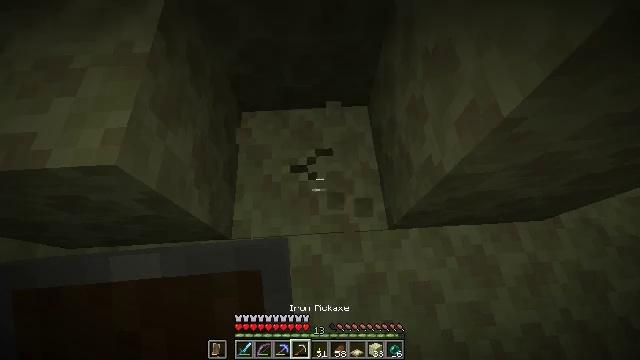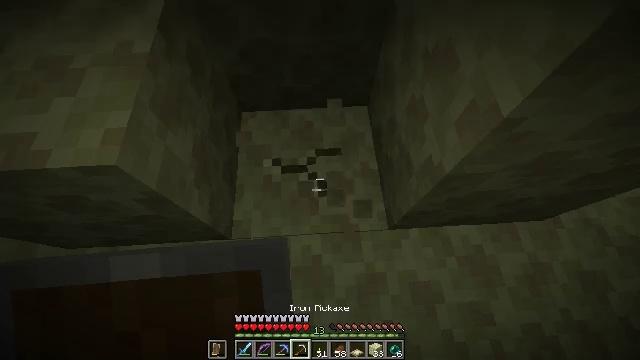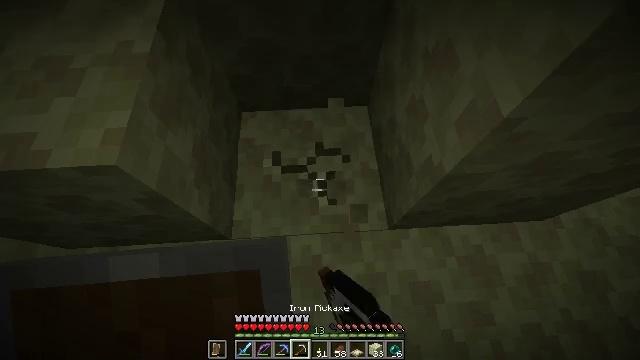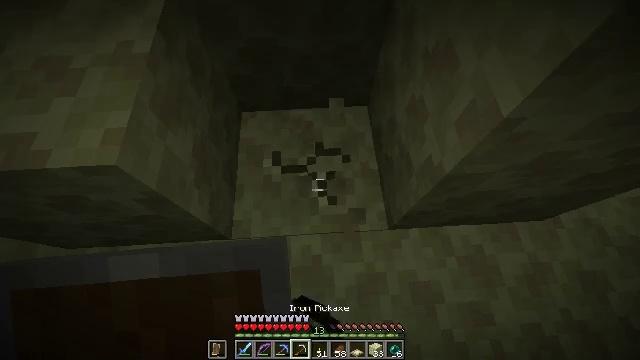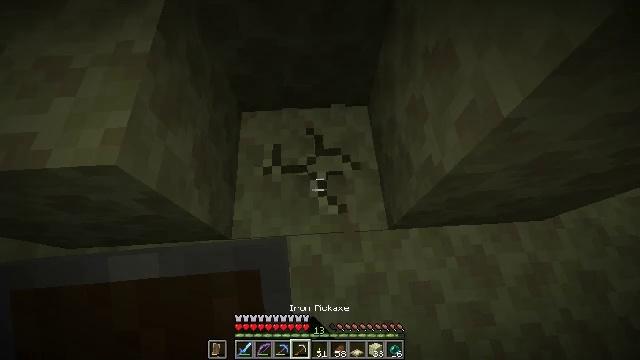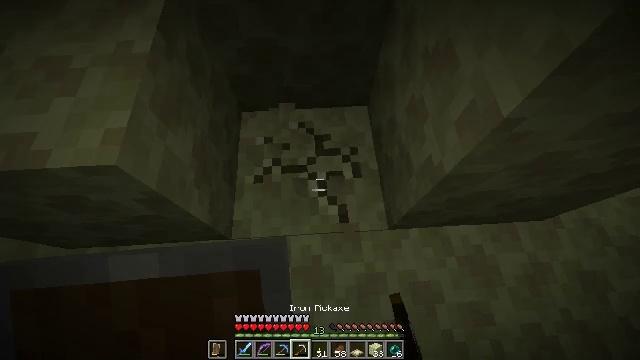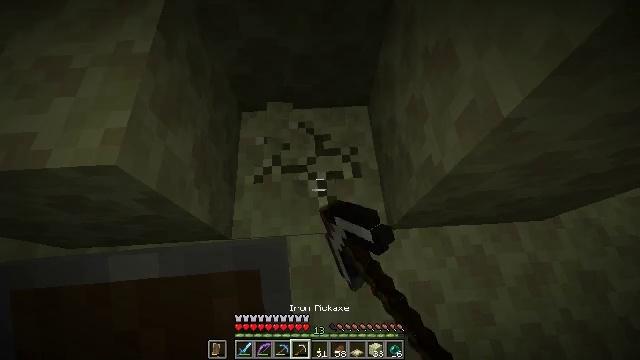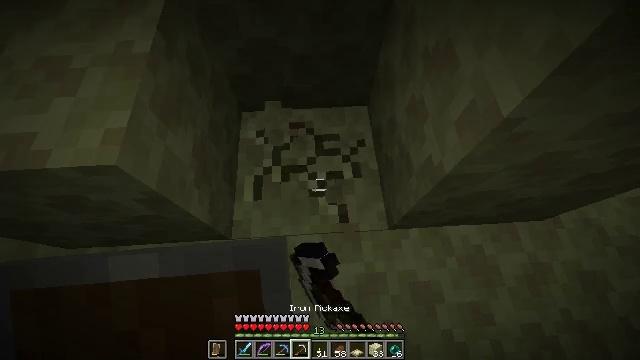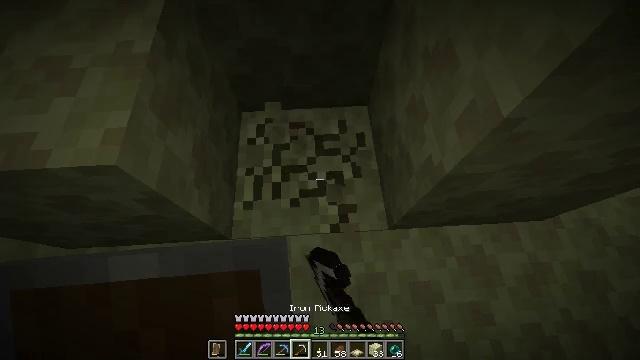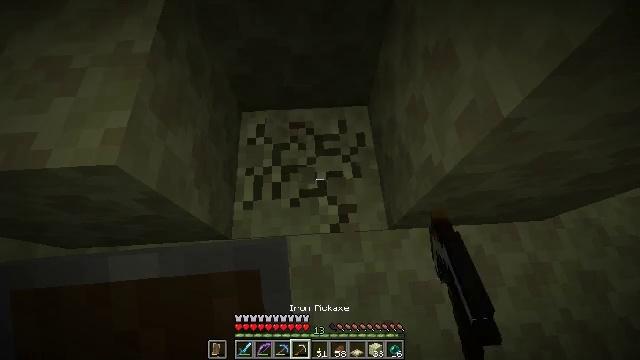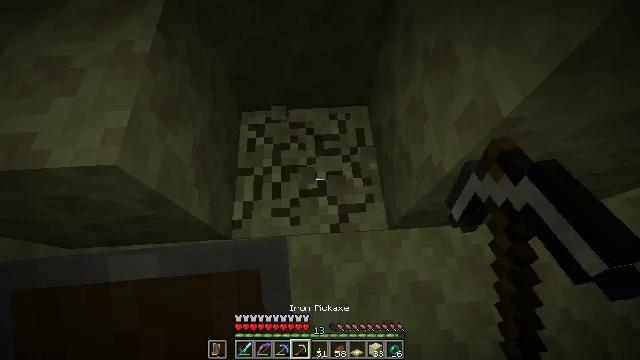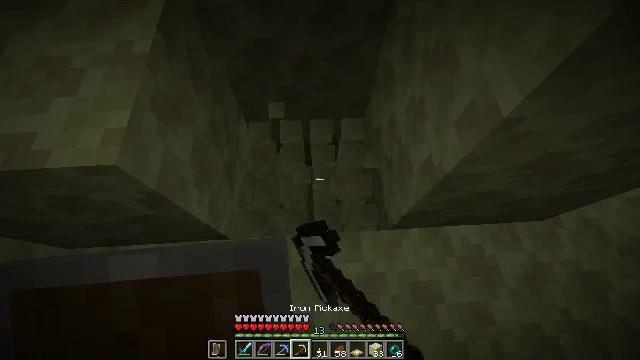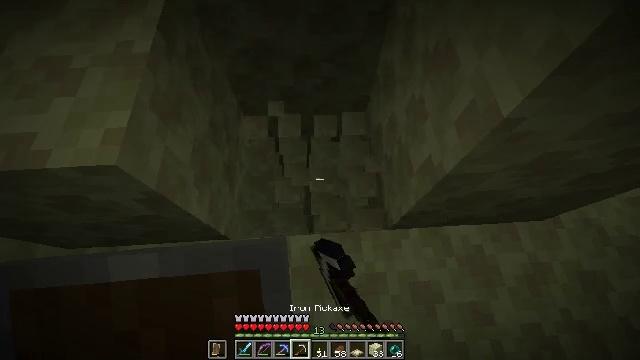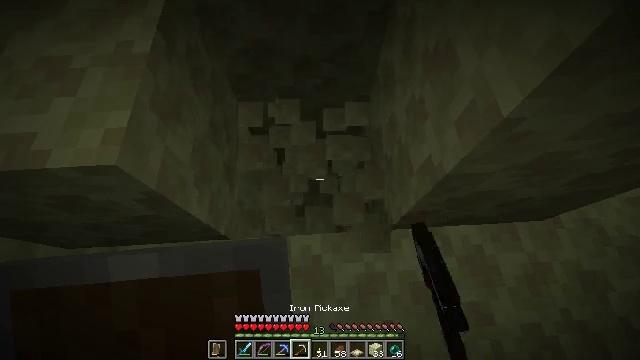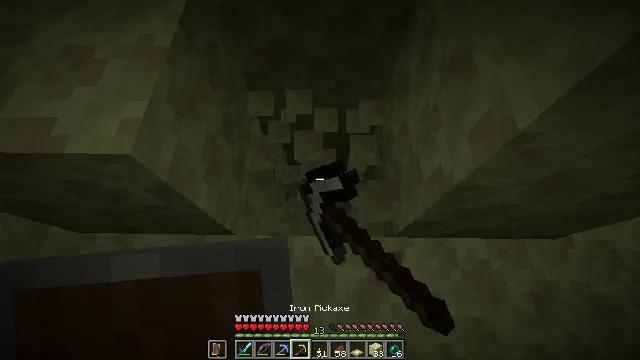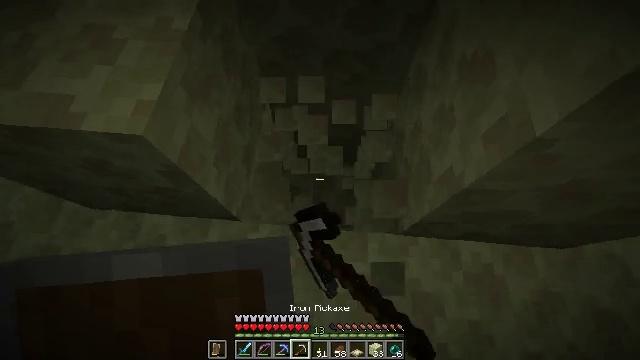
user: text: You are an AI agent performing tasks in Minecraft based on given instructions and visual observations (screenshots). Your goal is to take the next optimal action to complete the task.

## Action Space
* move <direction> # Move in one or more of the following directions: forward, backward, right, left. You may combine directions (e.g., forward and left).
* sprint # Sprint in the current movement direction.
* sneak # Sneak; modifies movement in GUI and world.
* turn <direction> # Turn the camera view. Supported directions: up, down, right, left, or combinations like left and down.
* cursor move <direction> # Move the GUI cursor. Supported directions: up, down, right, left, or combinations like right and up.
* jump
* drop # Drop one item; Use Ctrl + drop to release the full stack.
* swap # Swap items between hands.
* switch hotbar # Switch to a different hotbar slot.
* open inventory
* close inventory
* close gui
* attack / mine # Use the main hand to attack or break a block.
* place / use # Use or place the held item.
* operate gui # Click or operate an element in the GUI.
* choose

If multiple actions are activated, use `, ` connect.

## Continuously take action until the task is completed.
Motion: motion action
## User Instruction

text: Collect end stone for your base.
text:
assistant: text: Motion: attack / mine
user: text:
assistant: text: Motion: attack / mine
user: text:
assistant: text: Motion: attack / mine
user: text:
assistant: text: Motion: attack / mine
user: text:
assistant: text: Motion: attack / mine
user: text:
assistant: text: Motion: attack / mine
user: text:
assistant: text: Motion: attack / mine
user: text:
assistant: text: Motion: attack / mine
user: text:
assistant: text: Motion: attack / mine
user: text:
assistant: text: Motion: attack / mine
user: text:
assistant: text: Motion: attack / mine
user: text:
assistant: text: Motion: attack / mine
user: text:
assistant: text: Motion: attack / mine
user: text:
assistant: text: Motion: turn left, attack / mine
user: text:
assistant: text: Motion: turn left and down, attack / mine
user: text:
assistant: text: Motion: move forward, turn left and down, attack / mine
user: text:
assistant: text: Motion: attack / mine